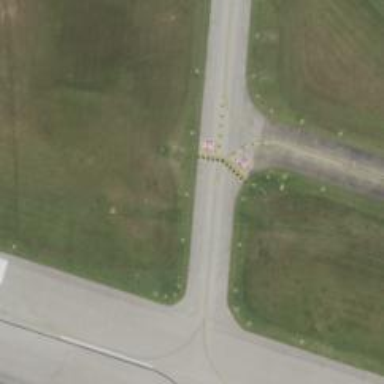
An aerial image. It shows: View of taxiway at the airport.